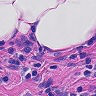
Metastatic tissue present: yes